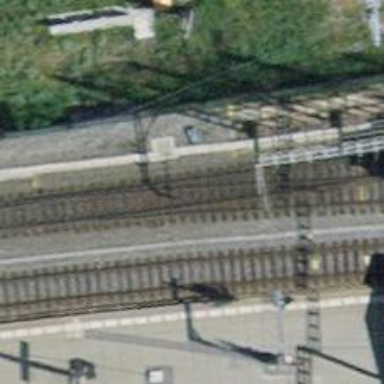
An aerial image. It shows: Single railway track with electrification through contact line.